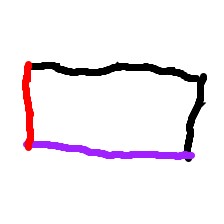
Shape: rectangle